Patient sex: F
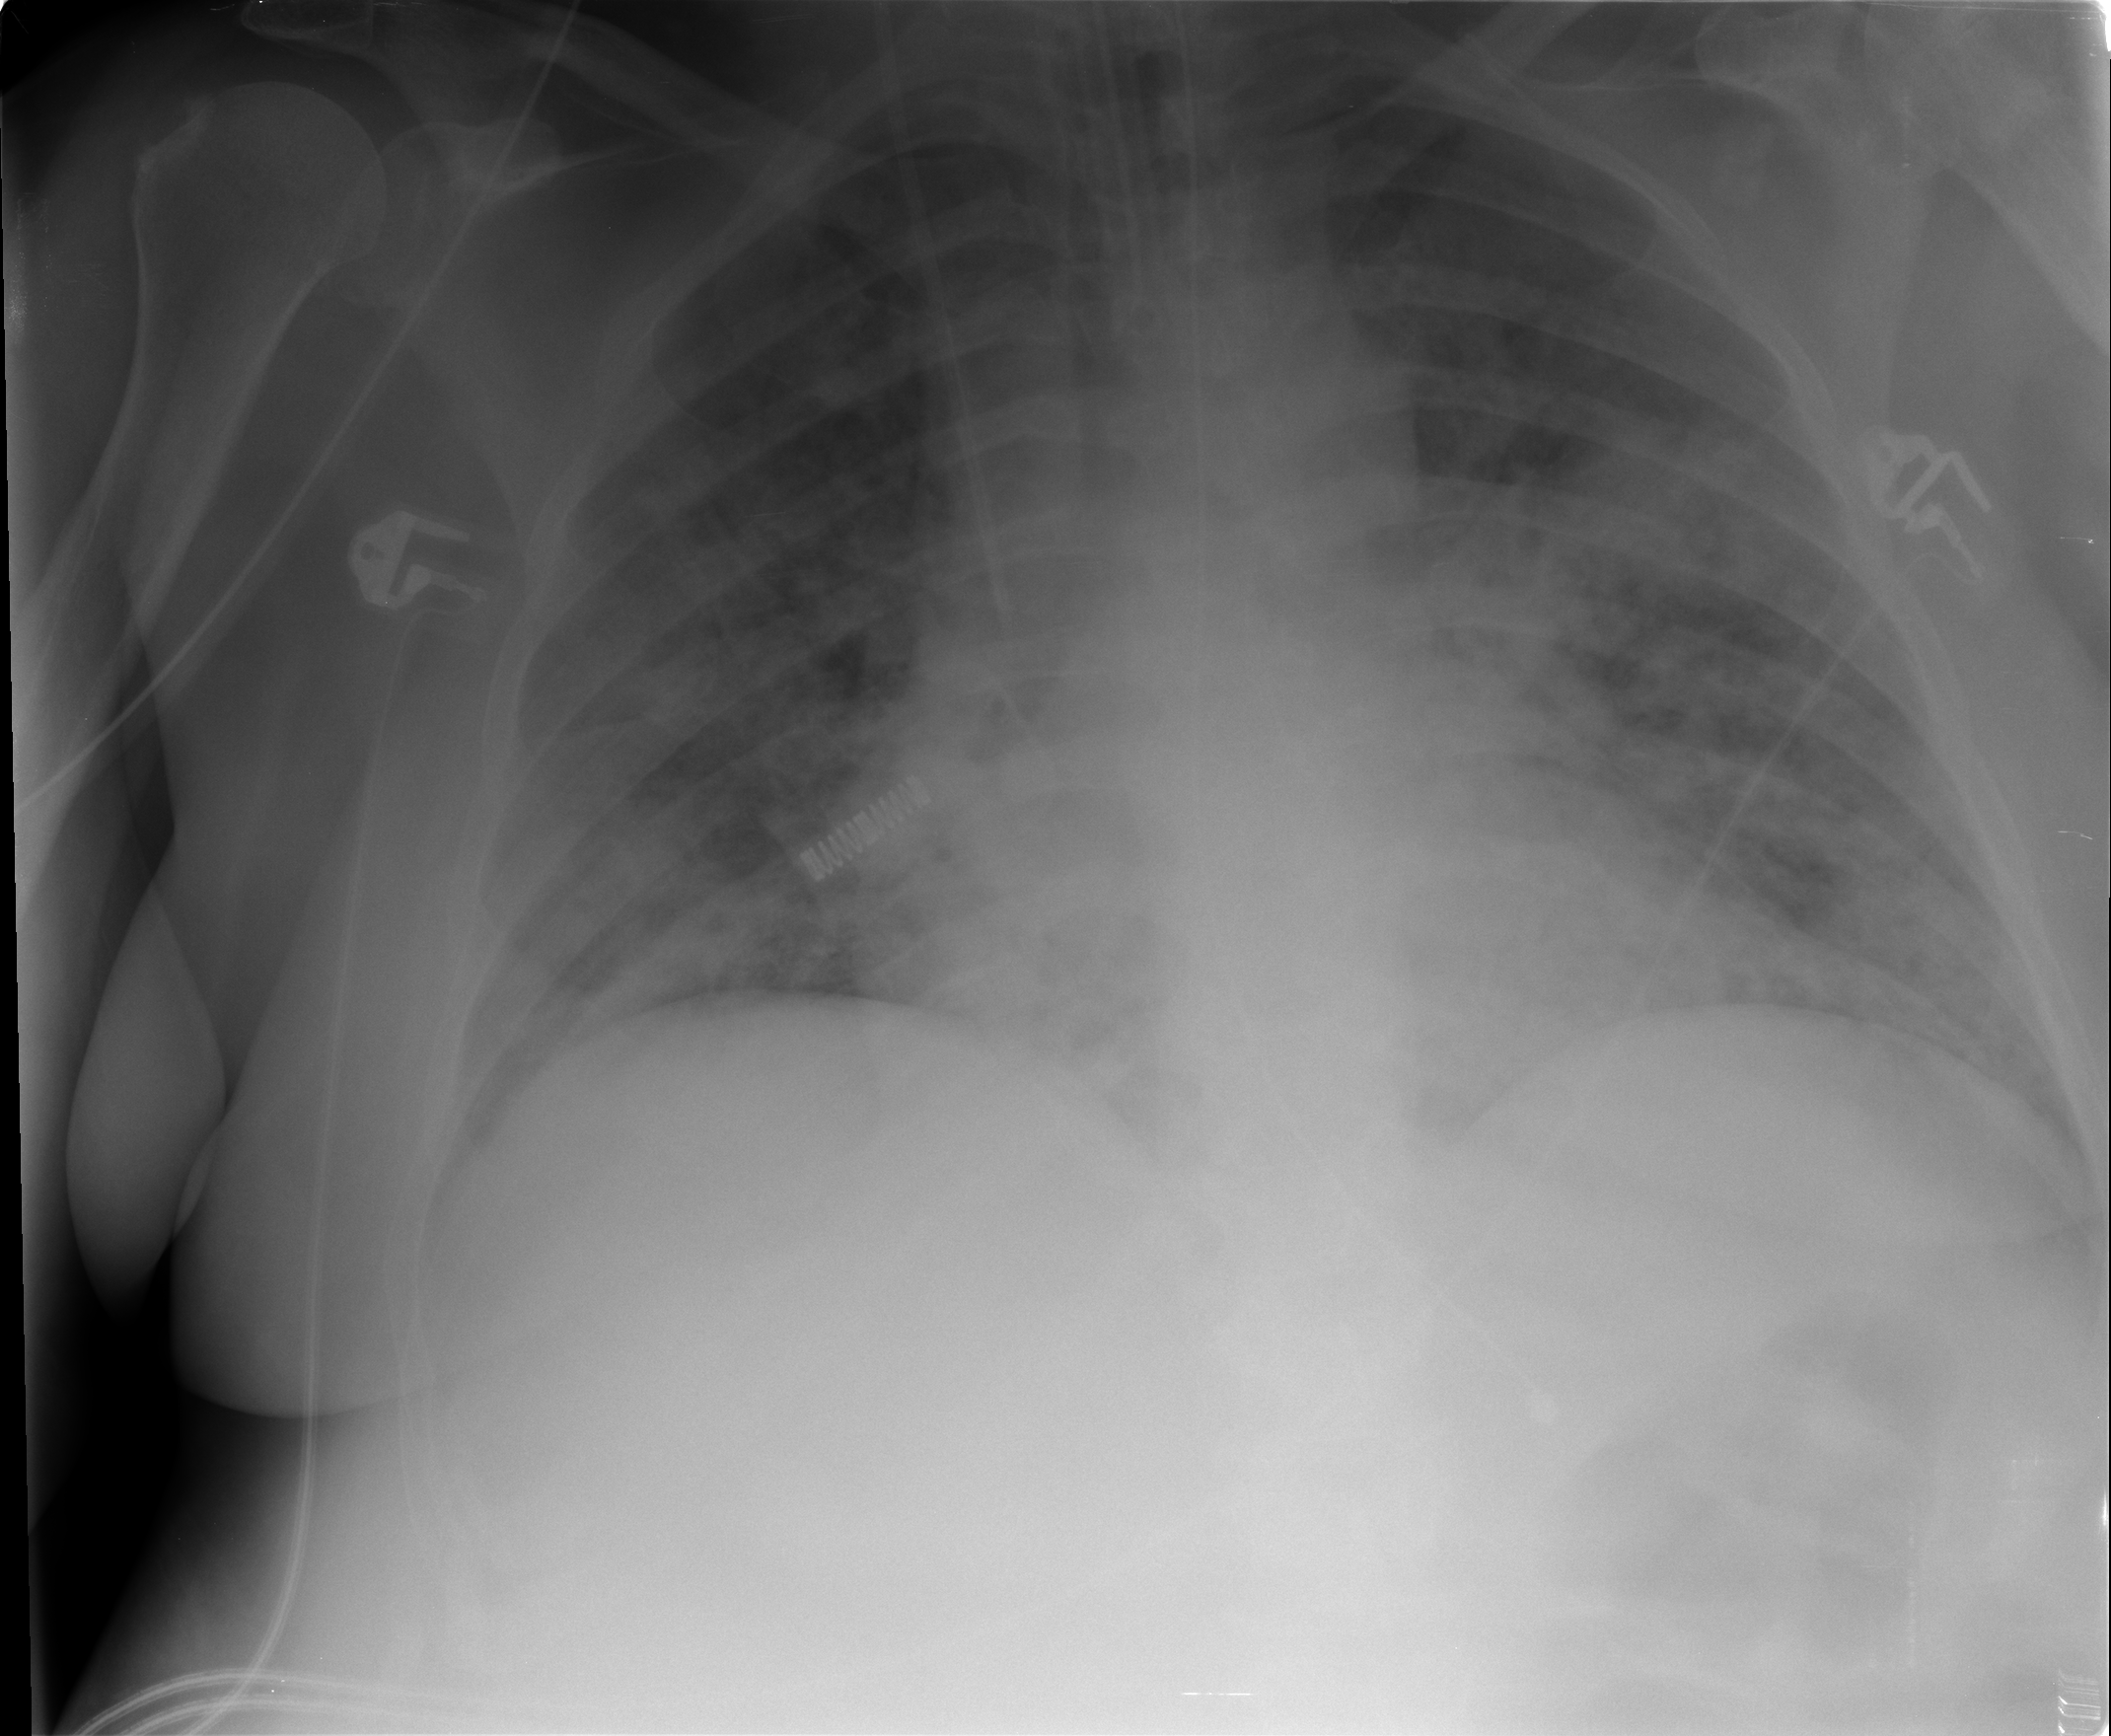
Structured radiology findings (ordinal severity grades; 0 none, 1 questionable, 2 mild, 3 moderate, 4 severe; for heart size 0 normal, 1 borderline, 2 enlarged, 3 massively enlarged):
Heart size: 2
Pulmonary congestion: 3
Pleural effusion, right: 1
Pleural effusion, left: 1
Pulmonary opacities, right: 4
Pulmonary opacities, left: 4
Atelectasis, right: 2
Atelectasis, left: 2